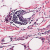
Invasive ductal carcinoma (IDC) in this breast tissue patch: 0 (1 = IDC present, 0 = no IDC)